Field crop: maize
Growth stage: 2
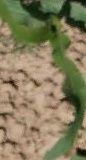
Species: maize